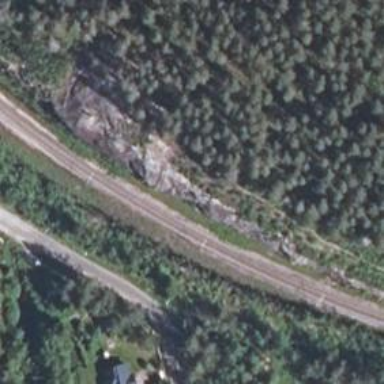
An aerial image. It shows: Railway with continuous electrified contact lines.